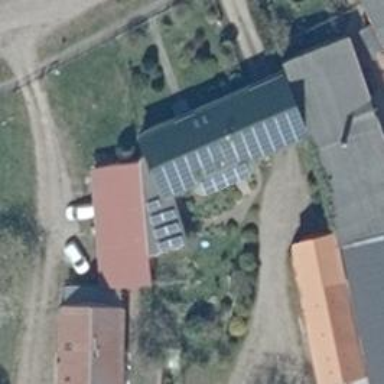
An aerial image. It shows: Small solar photovoltaic panel generator is producing electricity.